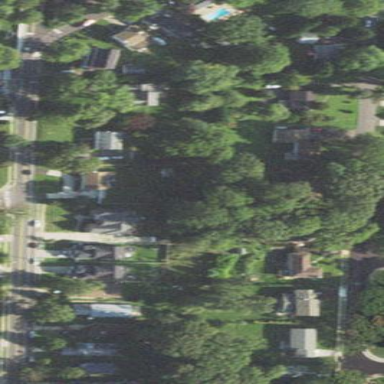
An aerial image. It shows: Residential area composed of single-family homes.